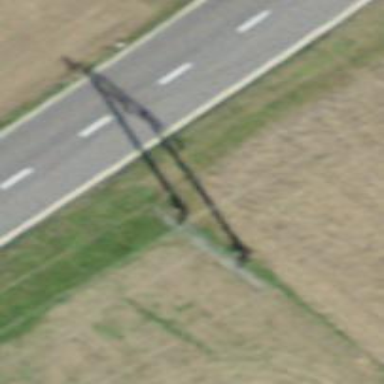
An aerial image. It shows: H-frame designed tower for power lines.